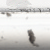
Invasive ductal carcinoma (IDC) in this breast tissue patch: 0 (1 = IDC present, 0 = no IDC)